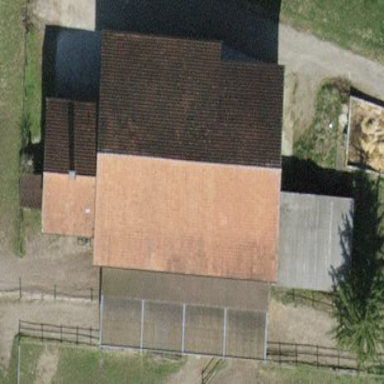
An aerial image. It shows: Farmyard area.